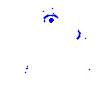
Particle: pion